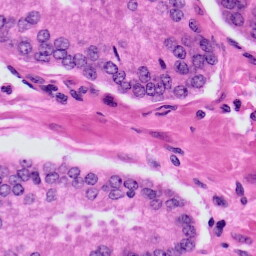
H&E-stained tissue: Prostate